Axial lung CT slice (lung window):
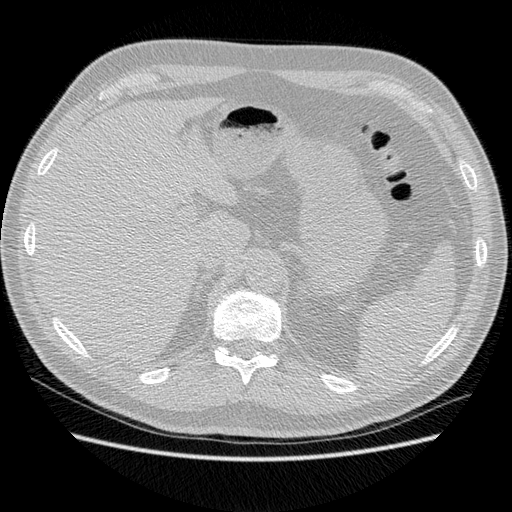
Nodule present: no